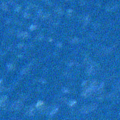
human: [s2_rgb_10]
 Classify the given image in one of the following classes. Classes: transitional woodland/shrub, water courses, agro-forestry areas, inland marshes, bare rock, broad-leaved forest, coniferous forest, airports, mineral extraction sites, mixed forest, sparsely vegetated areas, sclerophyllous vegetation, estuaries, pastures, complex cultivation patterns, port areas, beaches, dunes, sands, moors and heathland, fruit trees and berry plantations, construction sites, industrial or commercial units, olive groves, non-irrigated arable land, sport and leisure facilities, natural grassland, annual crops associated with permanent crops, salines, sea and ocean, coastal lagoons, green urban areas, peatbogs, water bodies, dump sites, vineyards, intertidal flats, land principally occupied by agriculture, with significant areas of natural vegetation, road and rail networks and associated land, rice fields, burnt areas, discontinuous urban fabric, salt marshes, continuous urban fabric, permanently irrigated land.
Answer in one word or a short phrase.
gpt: sea and ocean